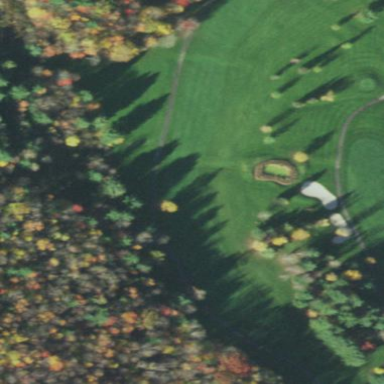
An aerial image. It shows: Golf fairway surrounded by grass.